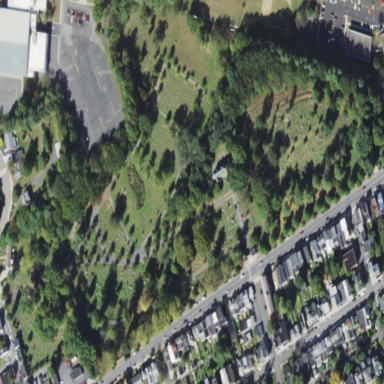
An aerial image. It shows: Cemetery.